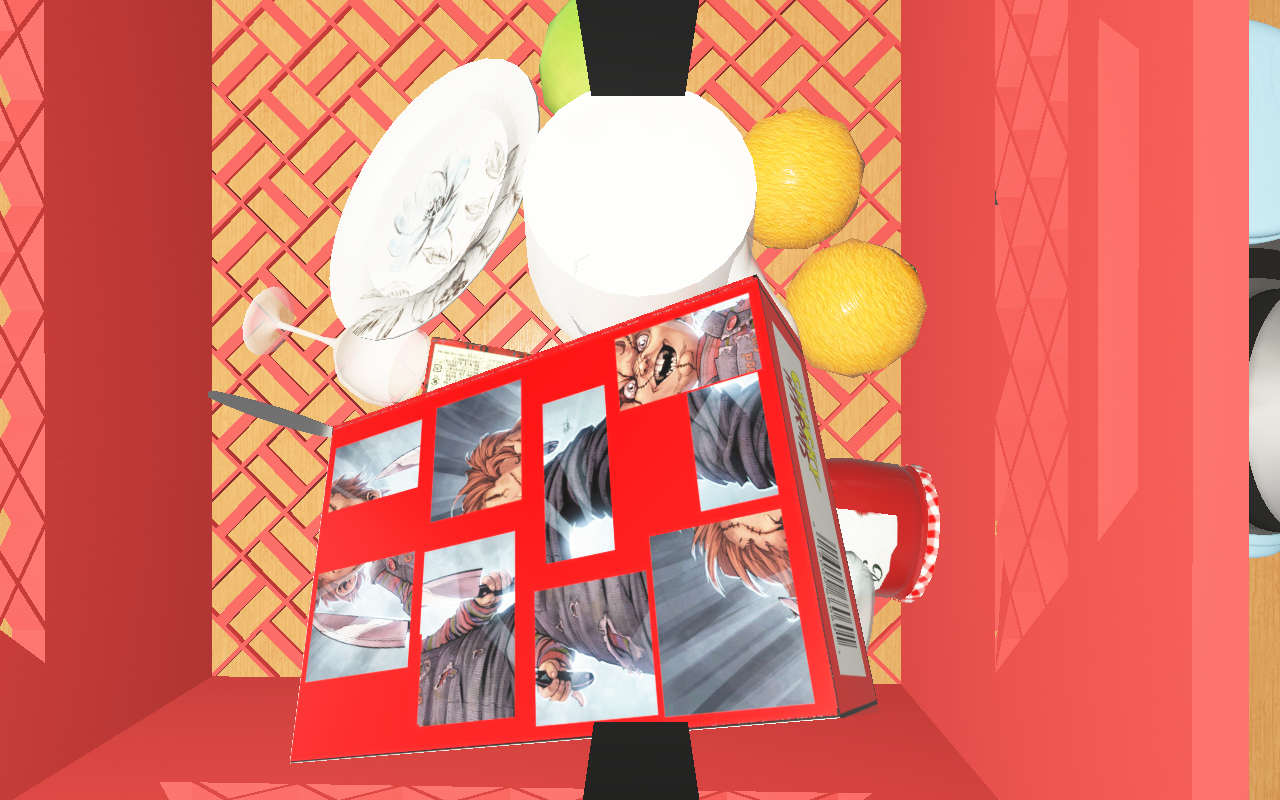
Objects in the scene:
apple
orange
plate
glass
jam jar
cereal box
cereal box
biscuit box